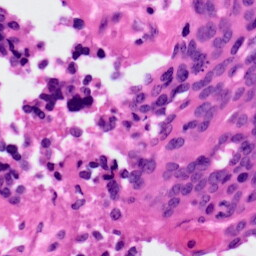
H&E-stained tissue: Ovarian